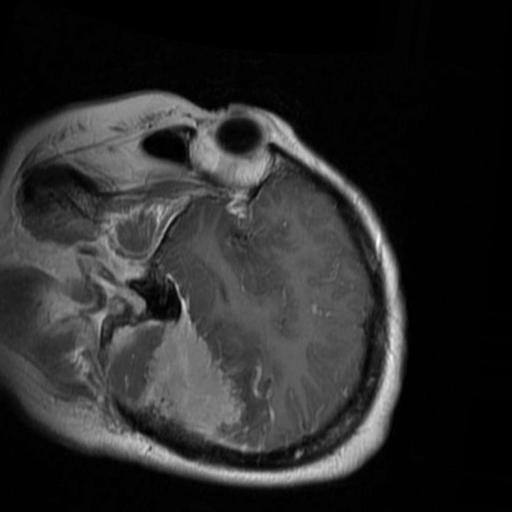
Label: brain_menin